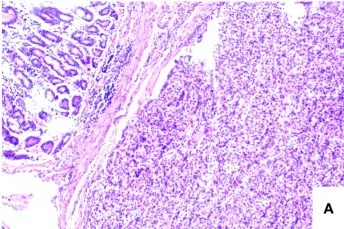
(A) HE x 100, the tubular structure in the upper left corner of the visual field was normal gastric mucosal gland, and the lamellar tumor cell nests were seen in the submucosa.
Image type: pathology (h&e)